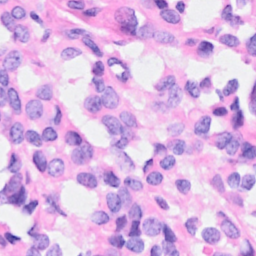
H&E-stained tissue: Breast